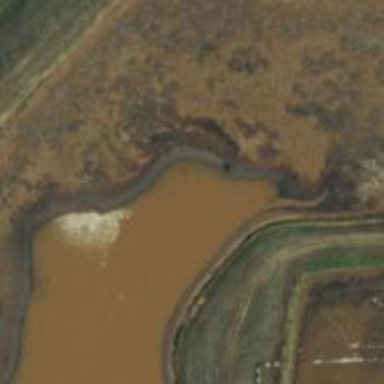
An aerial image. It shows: Detention basin with water.